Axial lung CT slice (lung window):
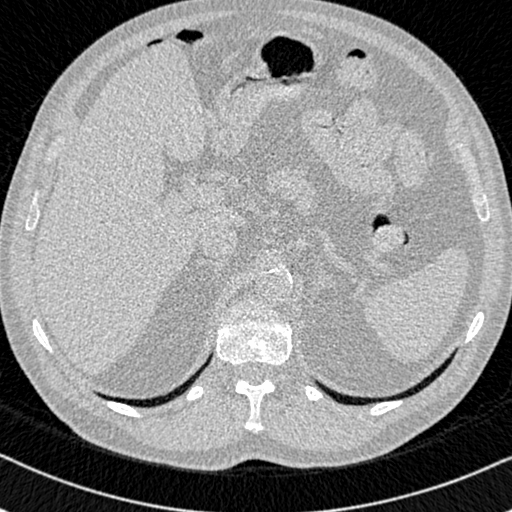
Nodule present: no